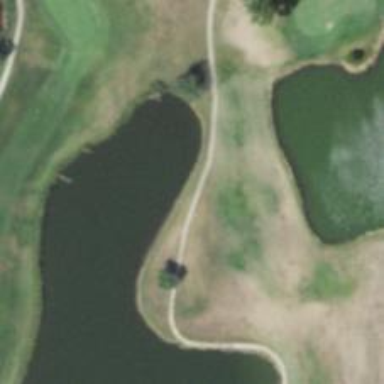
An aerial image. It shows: Driveway that serves as golf cart path.